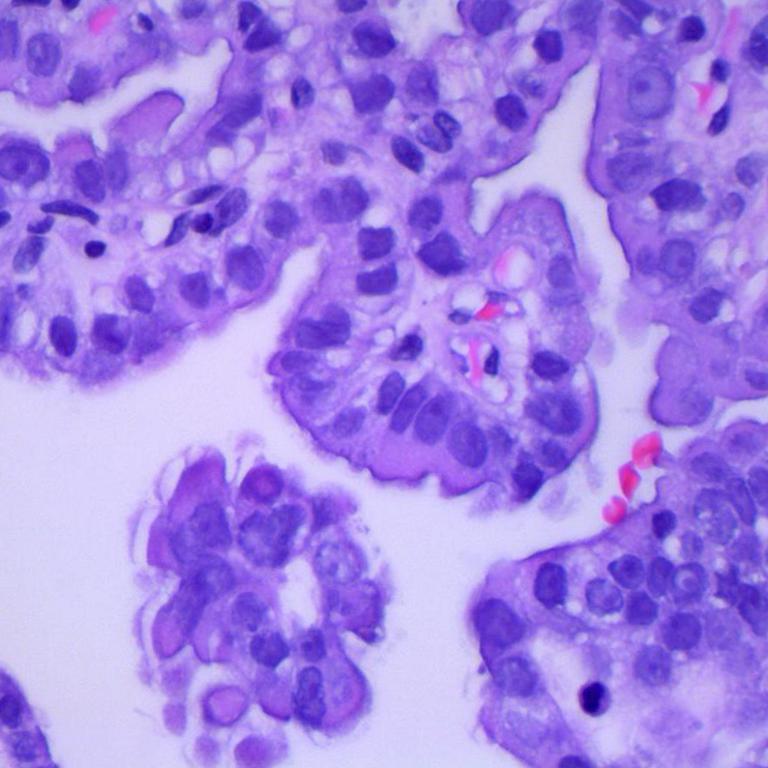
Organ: lung
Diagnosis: adenocarcinomas